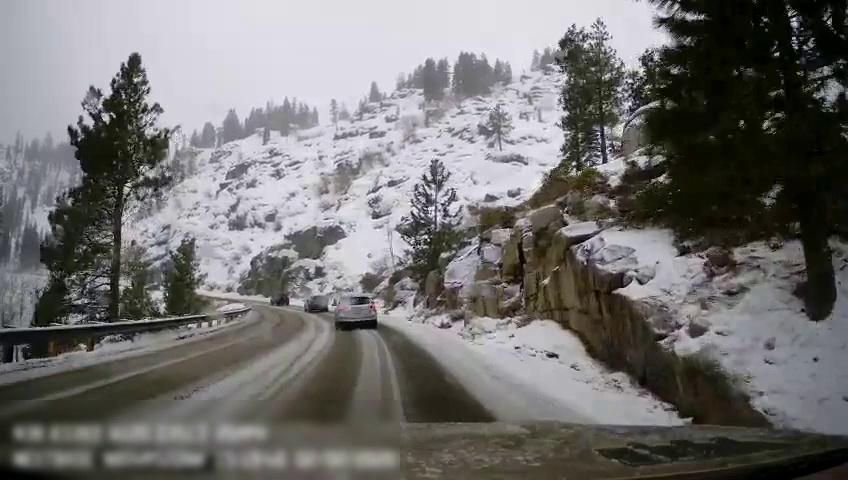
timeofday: Day
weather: Snowy
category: Drivable Space
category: Vehicles | Car
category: Vehicles | Car
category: Vehicles | Car